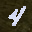
Label: 4